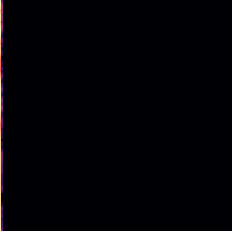
Sound class: Rain